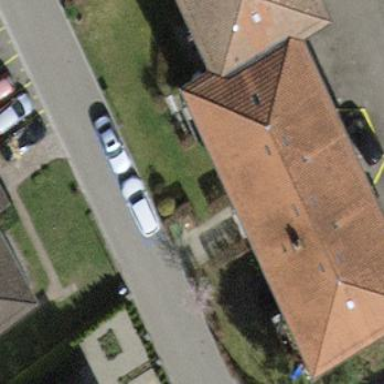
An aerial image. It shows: Building with tiled roof.